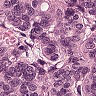
Metastatic tissue present: yes